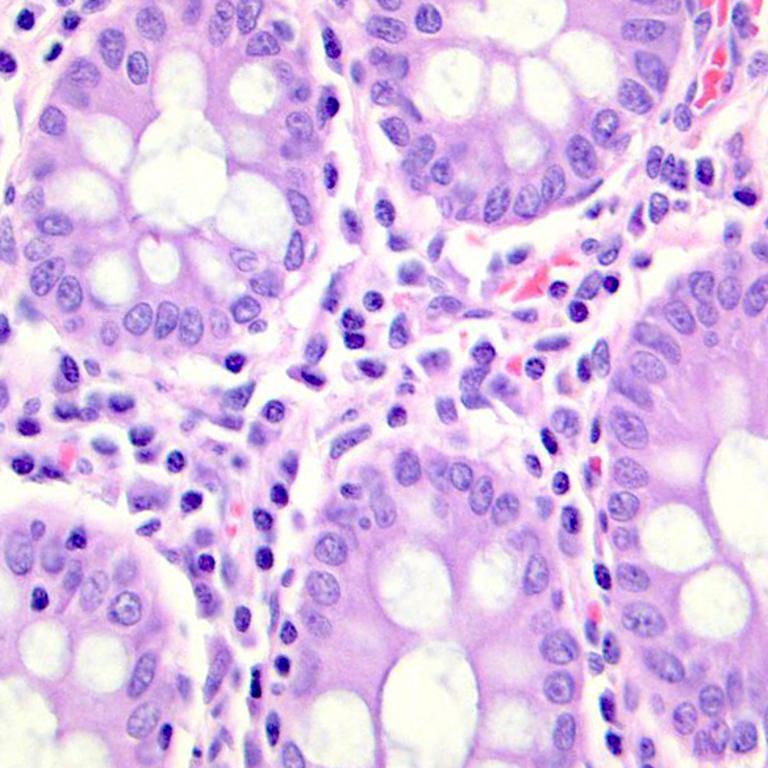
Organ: colon
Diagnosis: benign